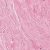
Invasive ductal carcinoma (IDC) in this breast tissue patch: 0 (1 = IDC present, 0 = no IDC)